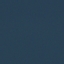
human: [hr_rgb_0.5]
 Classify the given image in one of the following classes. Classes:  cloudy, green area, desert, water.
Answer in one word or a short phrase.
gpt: water